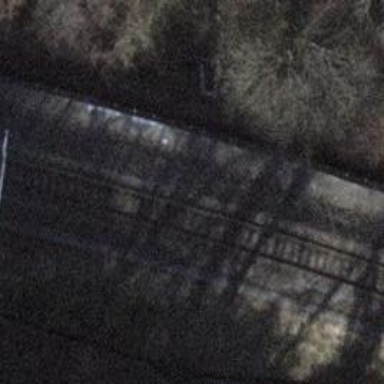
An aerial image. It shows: Single railway track with electrification through contact line.